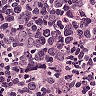
Metastatic tissue present: no